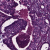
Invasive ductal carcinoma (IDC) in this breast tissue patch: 0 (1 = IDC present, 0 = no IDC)